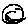
Label: smiley face